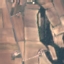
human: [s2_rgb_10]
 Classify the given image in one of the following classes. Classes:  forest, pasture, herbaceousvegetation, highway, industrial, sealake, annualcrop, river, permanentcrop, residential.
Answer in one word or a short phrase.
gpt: PermanentCrop